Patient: sex F, age 68
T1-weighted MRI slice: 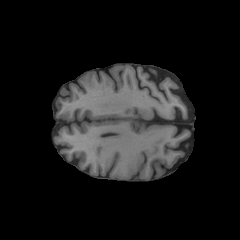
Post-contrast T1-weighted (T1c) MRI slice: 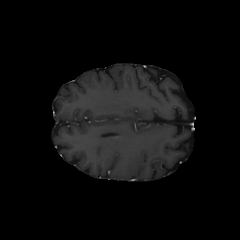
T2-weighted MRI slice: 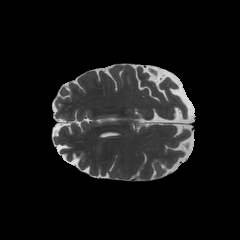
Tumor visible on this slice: no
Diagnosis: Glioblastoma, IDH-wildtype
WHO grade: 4